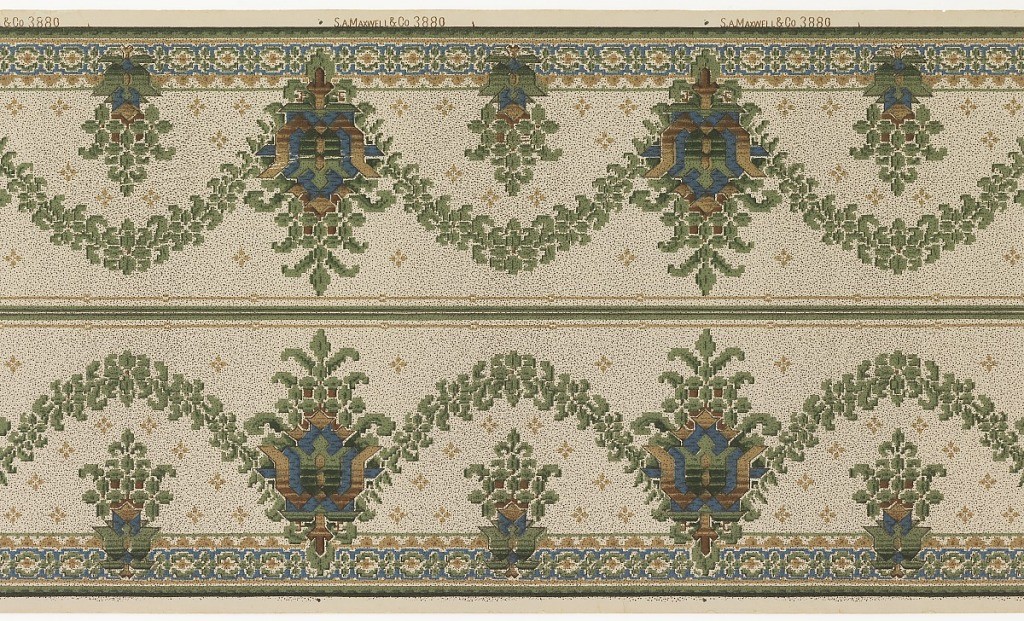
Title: Frieze
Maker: Maxwell & Co., S.A., Chicago, Illinois, USA
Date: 1905–1915
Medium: Machine-printed paper
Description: Pendant medallions, alternating large and small. Foliate swags connect large medallions. Printed on spotted ground.